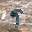
Label: 9